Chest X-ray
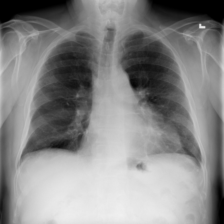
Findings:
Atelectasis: positive
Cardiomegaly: negative
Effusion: negative
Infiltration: negative
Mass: negative
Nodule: negative
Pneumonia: negative
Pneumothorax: negative
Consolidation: negative
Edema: negative
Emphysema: negative
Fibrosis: negative
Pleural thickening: negative
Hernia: negative